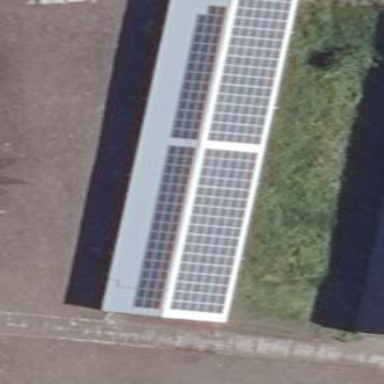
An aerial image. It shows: Farm building equipped with small solar photovoltaic panel generator generating electricity.